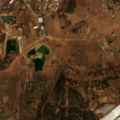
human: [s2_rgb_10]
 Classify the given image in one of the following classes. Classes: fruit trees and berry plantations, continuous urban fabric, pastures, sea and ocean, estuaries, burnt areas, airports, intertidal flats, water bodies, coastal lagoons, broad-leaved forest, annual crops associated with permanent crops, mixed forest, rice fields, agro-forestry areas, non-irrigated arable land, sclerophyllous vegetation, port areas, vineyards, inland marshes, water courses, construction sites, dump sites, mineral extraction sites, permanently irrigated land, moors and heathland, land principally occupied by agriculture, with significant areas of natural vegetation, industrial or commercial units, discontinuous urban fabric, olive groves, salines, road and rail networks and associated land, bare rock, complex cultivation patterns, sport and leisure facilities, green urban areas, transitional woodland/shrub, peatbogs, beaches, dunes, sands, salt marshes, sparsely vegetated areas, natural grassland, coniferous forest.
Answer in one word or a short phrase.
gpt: industrial or commercial units, mineral extraction sites, non-irrigated arable land, pastures, annual crops associated with permanent crops, complex cultivation patterns, land principally occupied by agriculture, with significant areas of natural vegetation